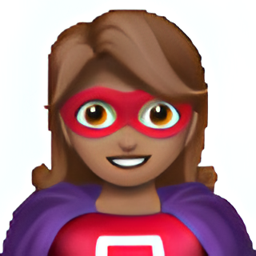
Name: woman superhero medium skin tone
Emoji: 🦸🏽‍♀️
Group: People & Body
Sub-group: person-fantasy